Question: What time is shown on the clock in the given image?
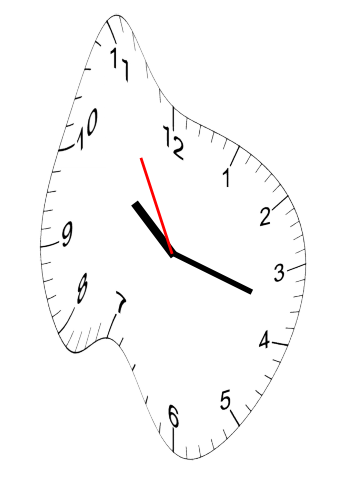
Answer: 10:17:55